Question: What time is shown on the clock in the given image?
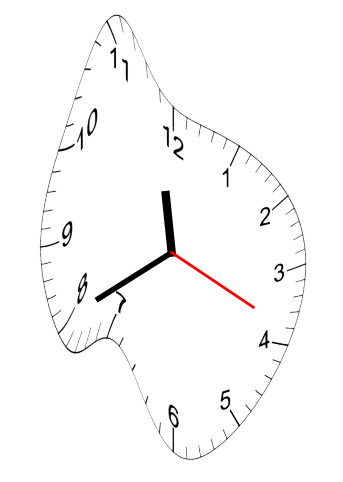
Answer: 11:40:19